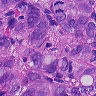
Metastatic tissue present: yes